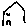
Label: house